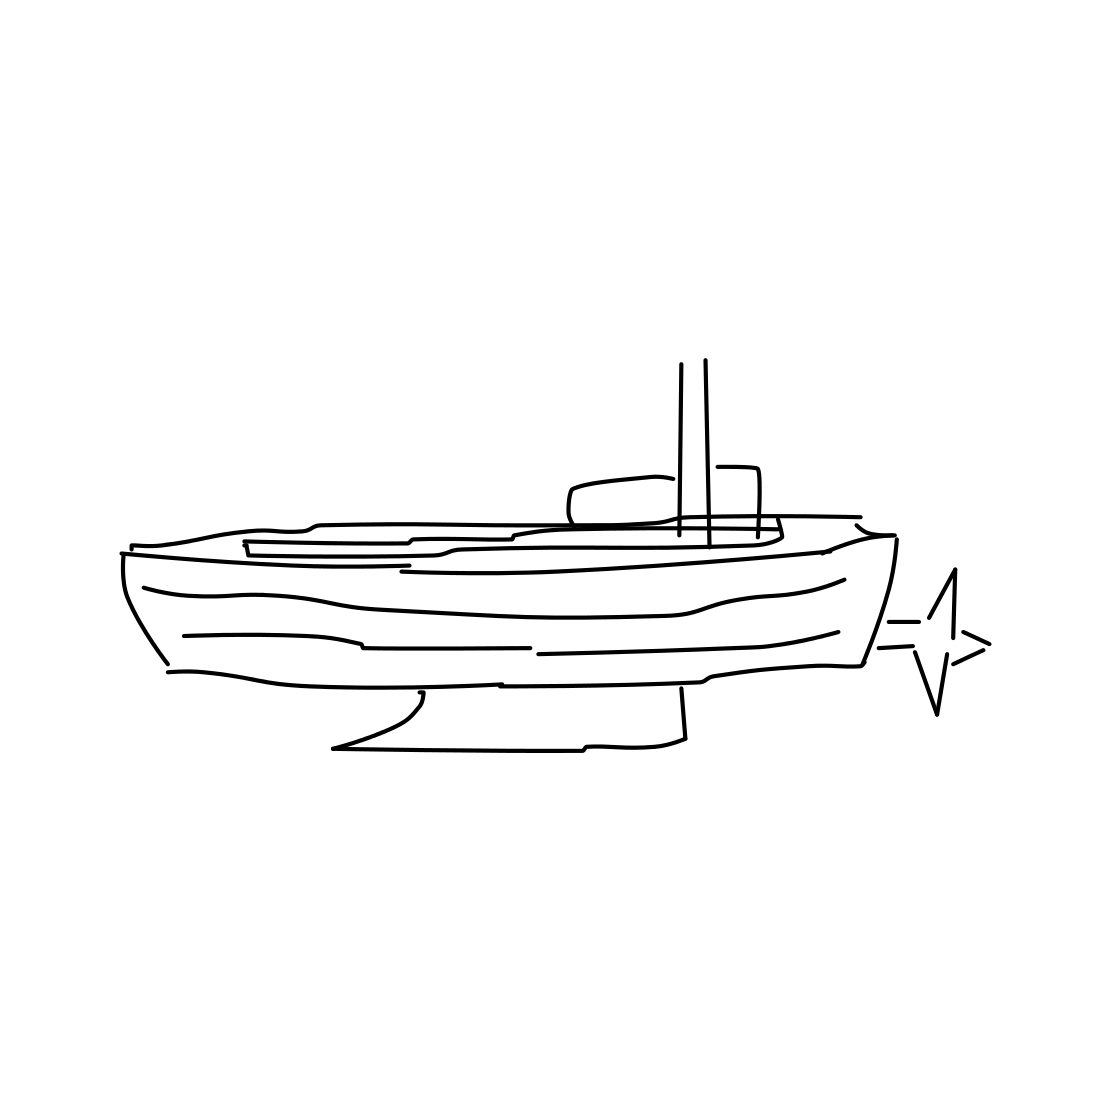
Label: submarine